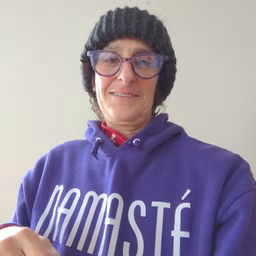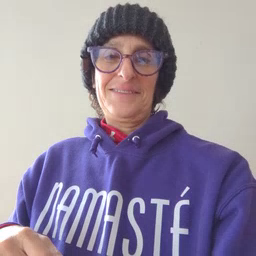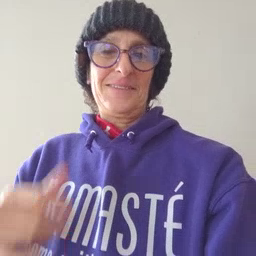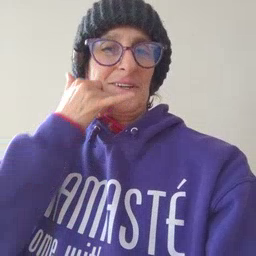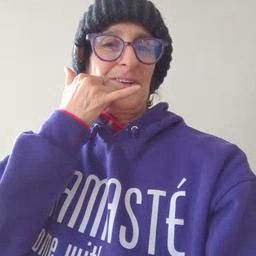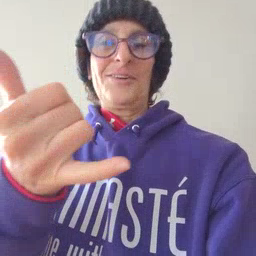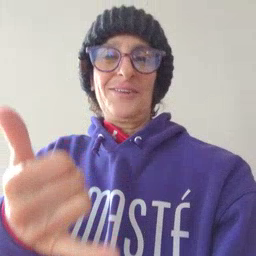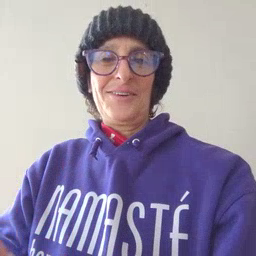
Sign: callonphone